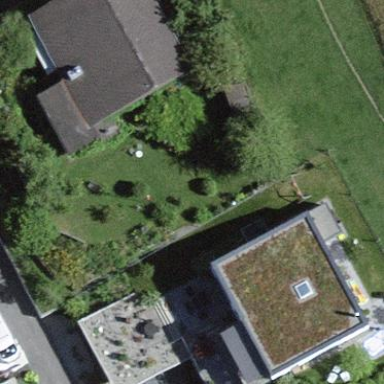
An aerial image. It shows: Simple and straightforward house.